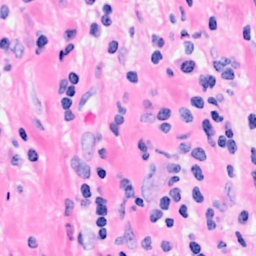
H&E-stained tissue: Breast